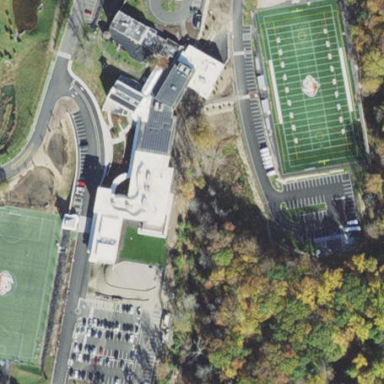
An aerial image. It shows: School.